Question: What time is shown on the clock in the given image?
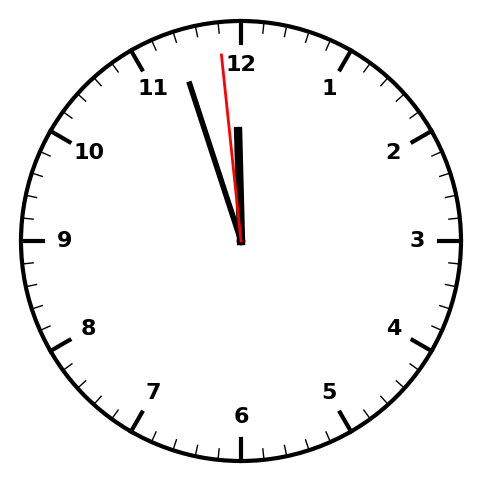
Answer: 11:56:59